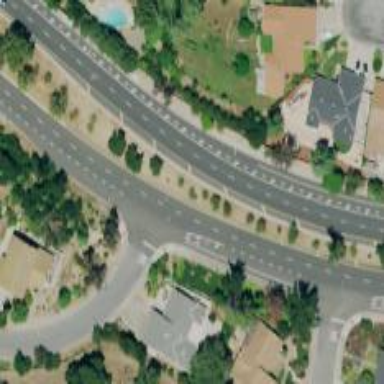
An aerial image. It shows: Primary road with asphalt surface.